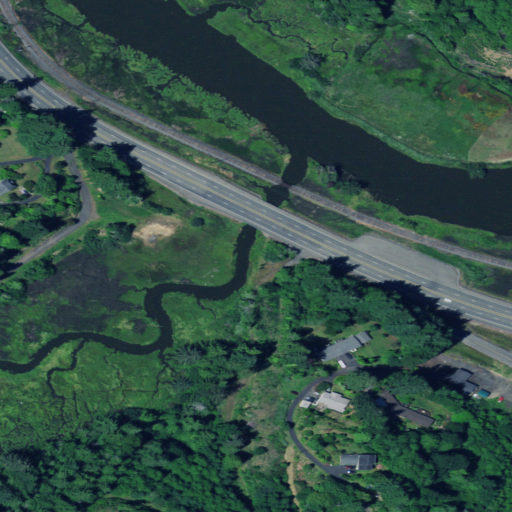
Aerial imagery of valley in Oregon named Manning Gulch containing herbaceous wetlands, evergreen forest, mixed forest, medium intensity development, low intensity development, open development, woody wetlands, and open water